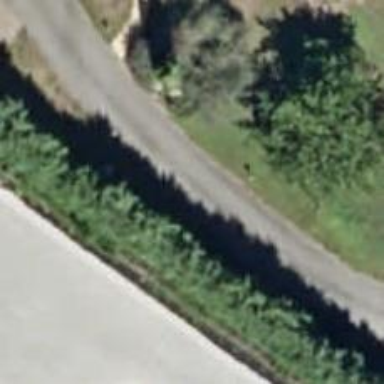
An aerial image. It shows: Driveway leading to service road.